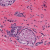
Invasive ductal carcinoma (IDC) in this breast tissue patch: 0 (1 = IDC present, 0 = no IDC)